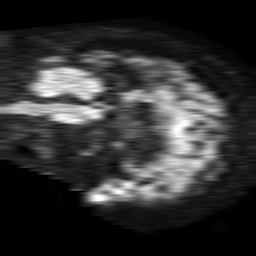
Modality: TRACE
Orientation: sagittal
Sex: female
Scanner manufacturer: philips
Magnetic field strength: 1.5 T
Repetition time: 4.6 s
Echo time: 0.08517 s